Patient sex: F
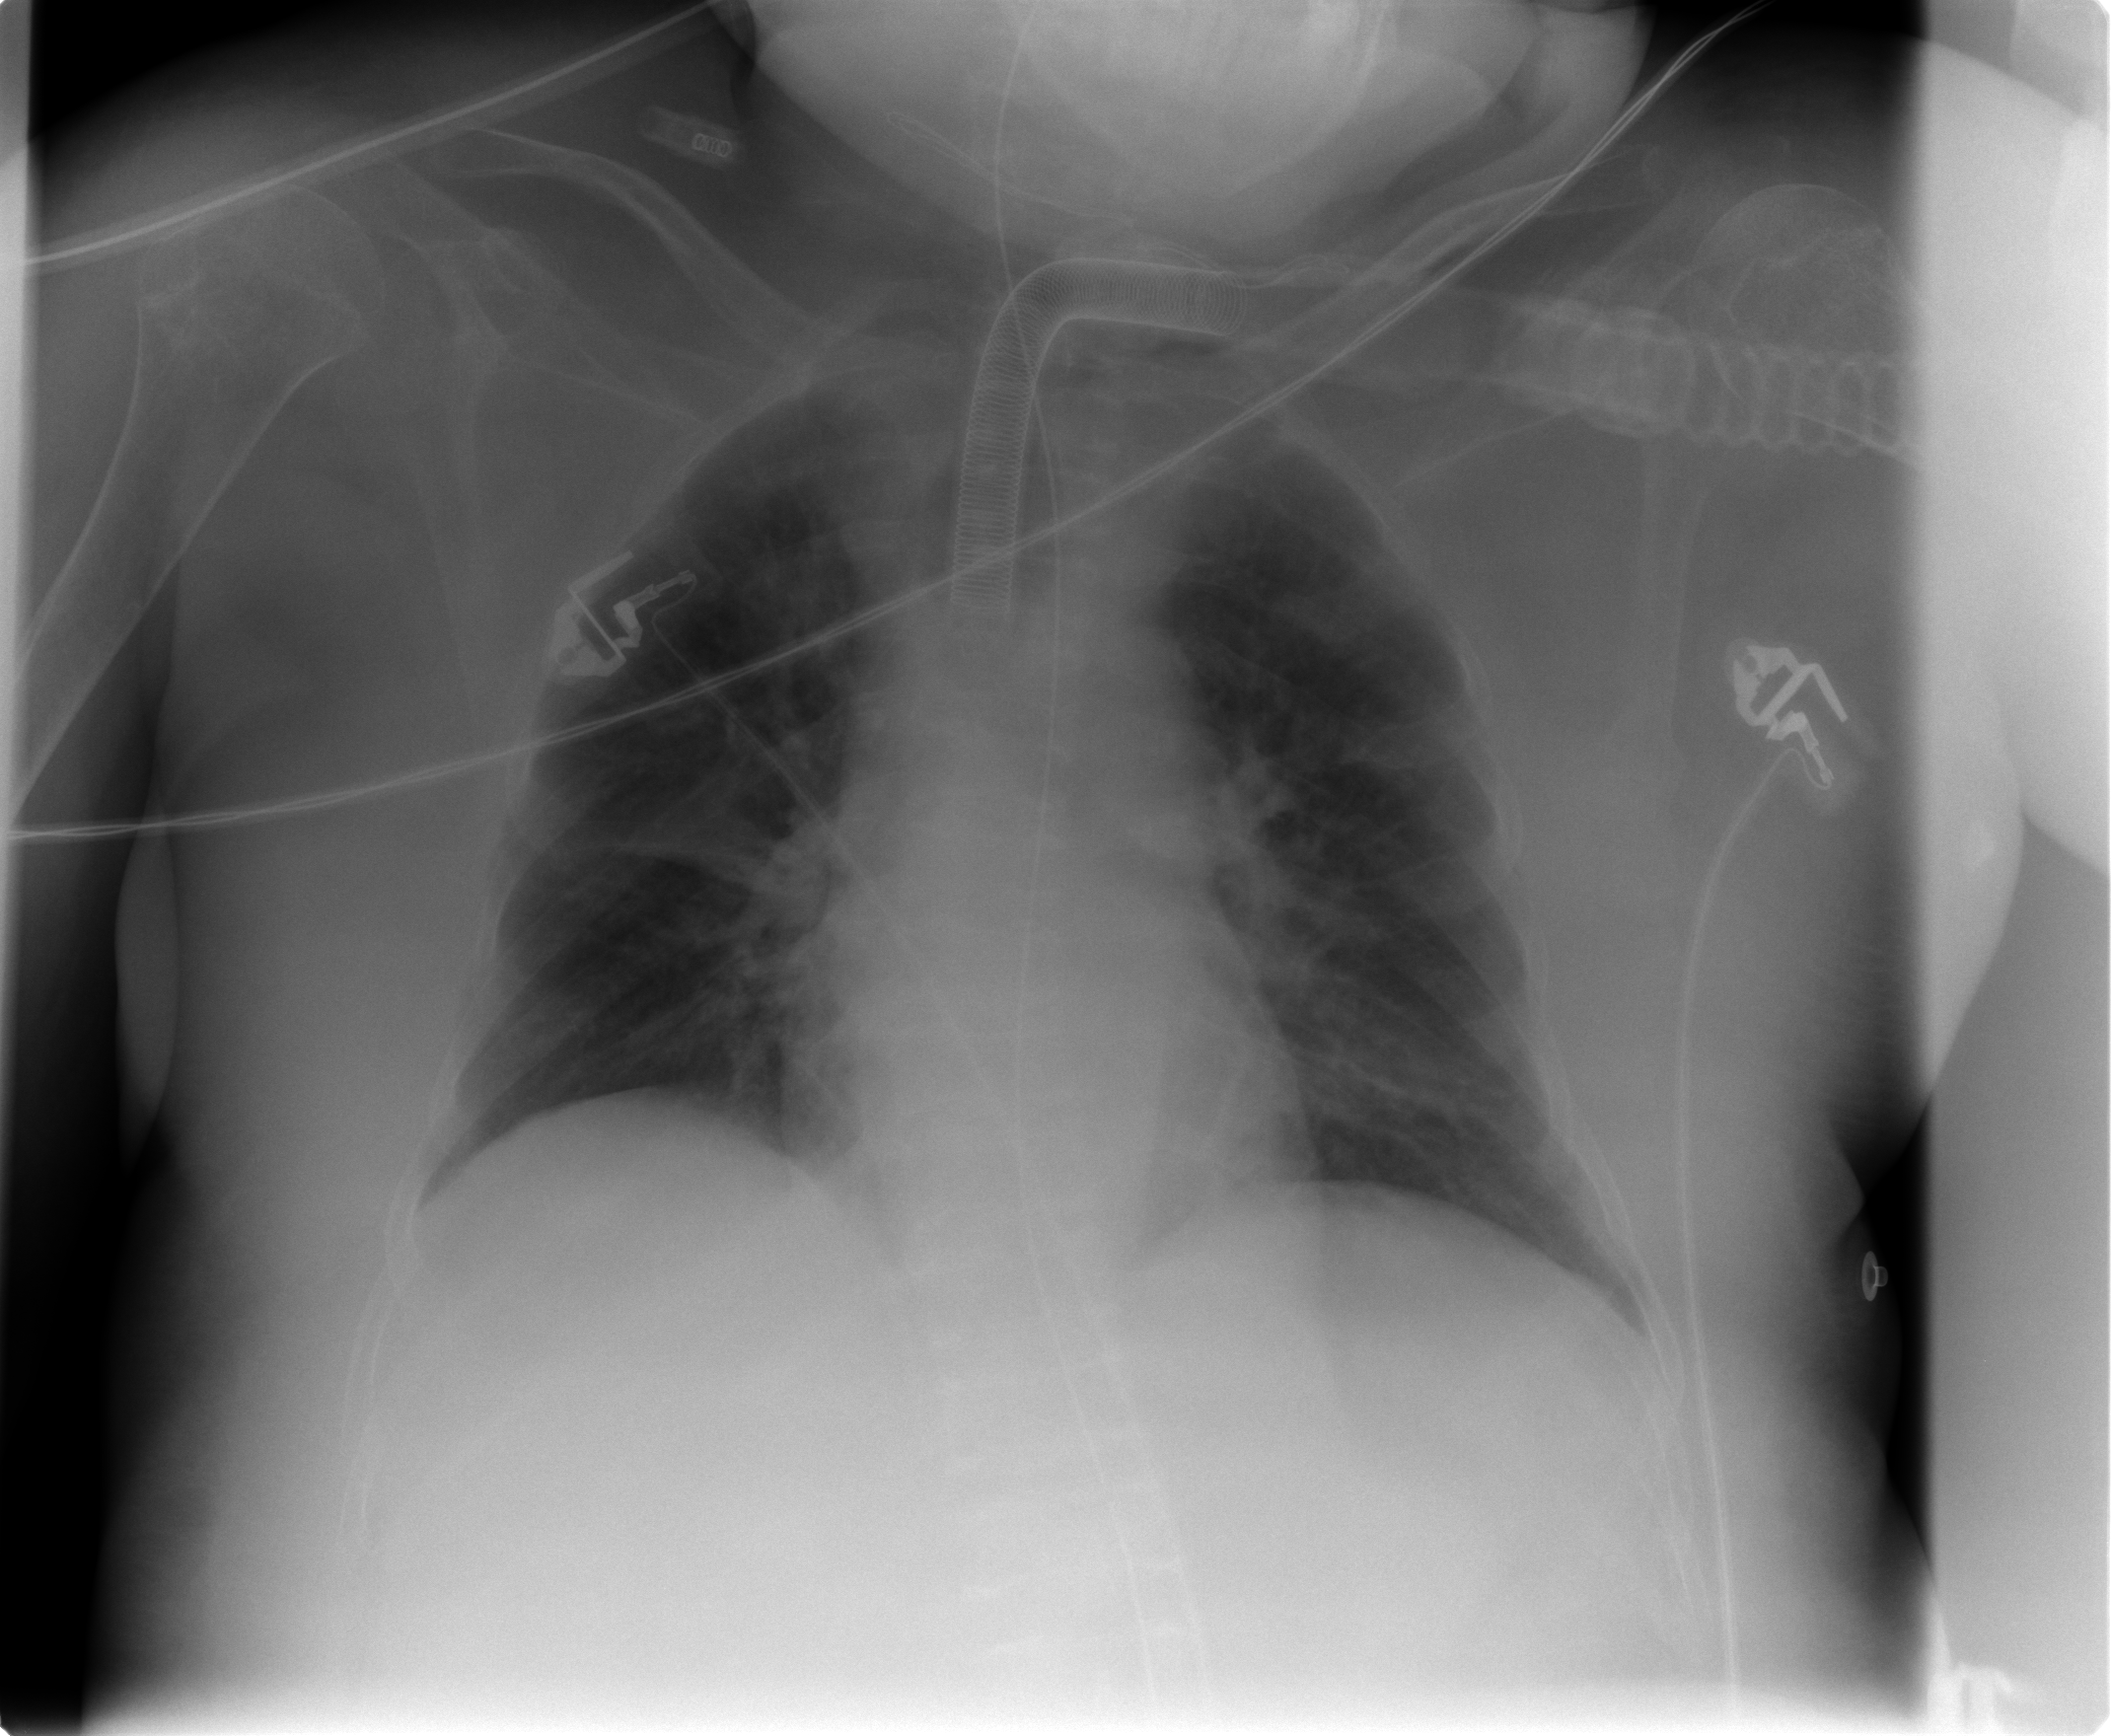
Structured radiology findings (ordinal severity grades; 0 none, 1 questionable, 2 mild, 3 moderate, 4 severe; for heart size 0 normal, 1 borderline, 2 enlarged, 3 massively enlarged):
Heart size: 0
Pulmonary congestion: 0
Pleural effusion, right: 0
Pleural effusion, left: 0
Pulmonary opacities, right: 0
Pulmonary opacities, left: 1
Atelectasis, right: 2
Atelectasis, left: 2